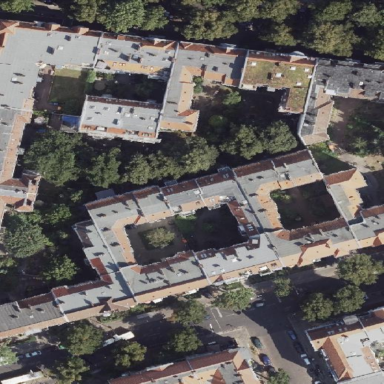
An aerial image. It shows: Building consisting of apartments with double saltbox roof shape.